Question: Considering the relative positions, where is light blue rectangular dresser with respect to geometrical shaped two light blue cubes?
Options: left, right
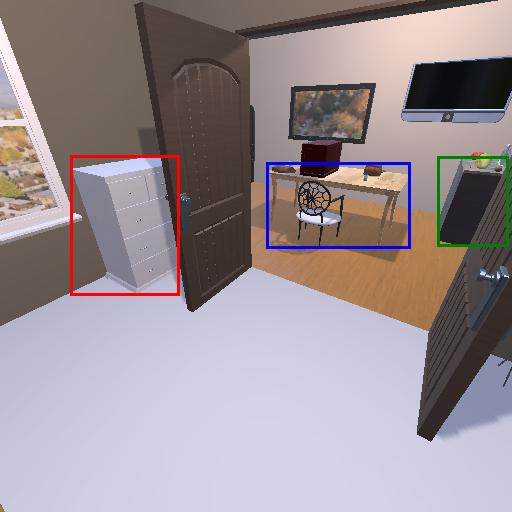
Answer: left